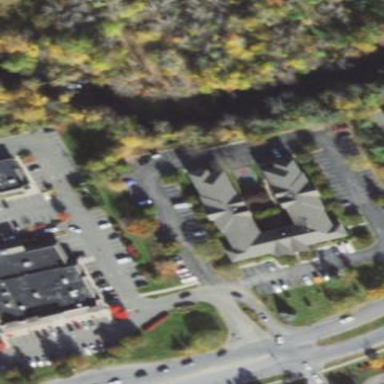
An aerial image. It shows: Hotel building.